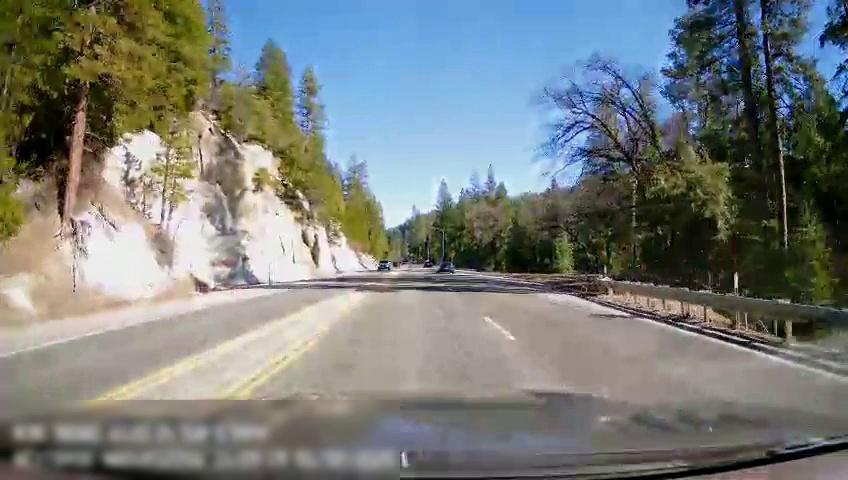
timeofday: Day
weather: Sunny
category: Drivable Space
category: Vehicles | Car
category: Vehicles | SUV
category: Lanes | Opposite Lane
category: Lanes | Current Lane
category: Lanes | Current Lane
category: Lanes | Opposite Lane
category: Lanes | Current Lane